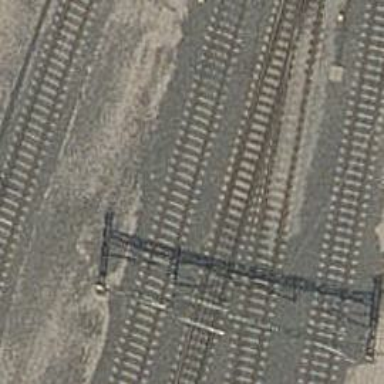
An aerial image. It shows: Railway track with contact lines for electrification.